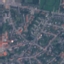
Land use / land cover: Residential